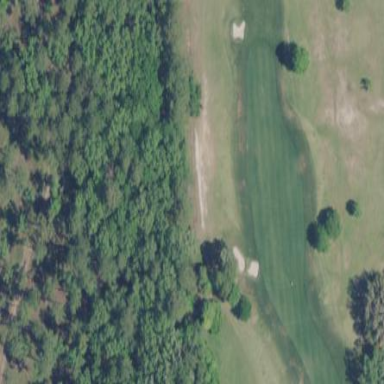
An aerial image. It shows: Rough area on grassy golf course.